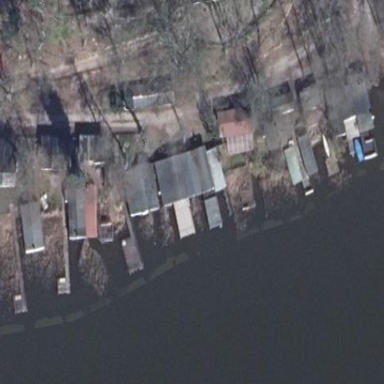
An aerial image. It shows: Boathouse building.